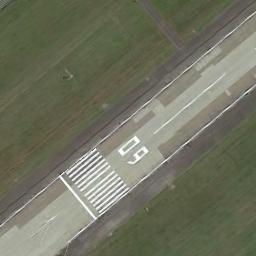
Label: runway